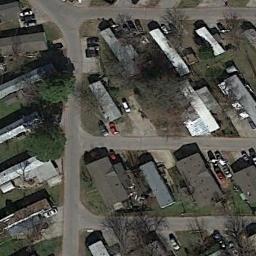
Label: residential